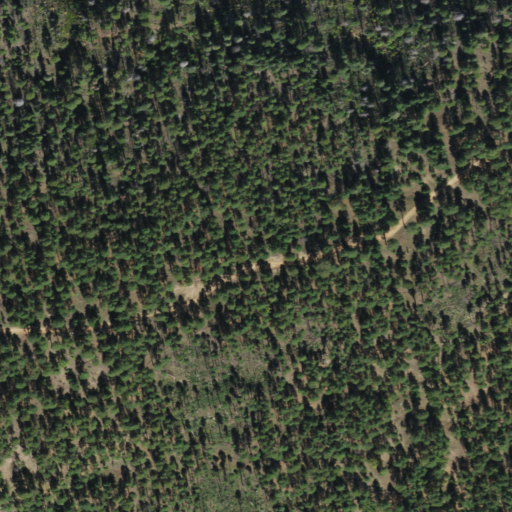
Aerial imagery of ridge(s) in Arizona named Buzzard Ridge containing evergreen forest, shrub, and grassland